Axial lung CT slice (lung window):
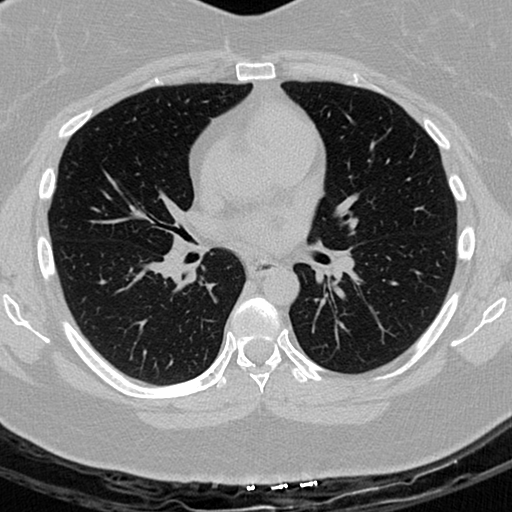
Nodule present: no